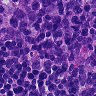
Metastatic tissue present: no